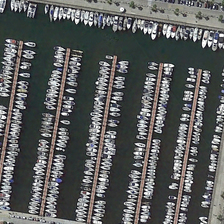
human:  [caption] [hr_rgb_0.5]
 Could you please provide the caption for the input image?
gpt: the port has a large number of white ships .

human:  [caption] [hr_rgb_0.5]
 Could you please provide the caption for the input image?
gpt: a large number of trees have been planted around the harbour .

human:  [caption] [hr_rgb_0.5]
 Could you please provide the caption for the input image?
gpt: a large number of trees have been planted around the harbour .

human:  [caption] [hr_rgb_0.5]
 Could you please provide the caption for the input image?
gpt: the port has a large number of white ships .

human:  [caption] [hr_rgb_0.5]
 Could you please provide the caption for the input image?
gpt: the port has a large number of white ships .